Question: I am a new BB developer working on android simultaneously, I am preparing a project containing list and object choice fields in both the languages.
In blackberry, I have a list of 10 elements and on each element row I need to show an arrow button on click of that button a ObjectChoiceField will pops up.
Here, it is clear that the list and obejctchoice field both are custom.
I am very confused please let me know, how this can be achieved.
Thanx in advance..!:|
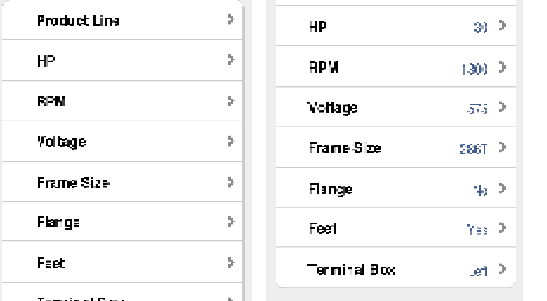
Answer: // customize ListField
<URL>
To get clicked item just add below function to code
'''
protected boolean navigationClick(int status, int time) {
Field field = this.getLeafFieldWithFocus();
if(field instanceof ListField){
System.out.println("navigationClick Yes Yes you clicked list item ");
ListField listField = (ListField)field;
// this will give you clicked index.
int index = listField.getSelectedIndex();
// pop up your Object choice field here...
}
return true;
}
'''